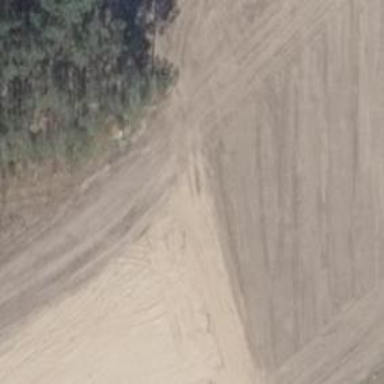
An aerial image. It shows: Sandy track with grade4 tracktype.